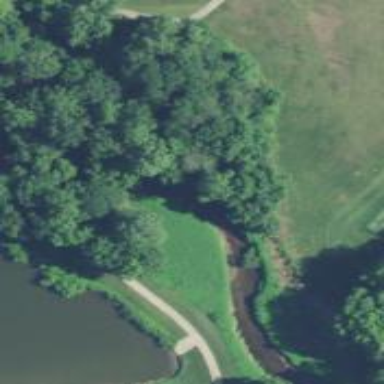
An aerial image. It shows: Golf course feature - water hazard.